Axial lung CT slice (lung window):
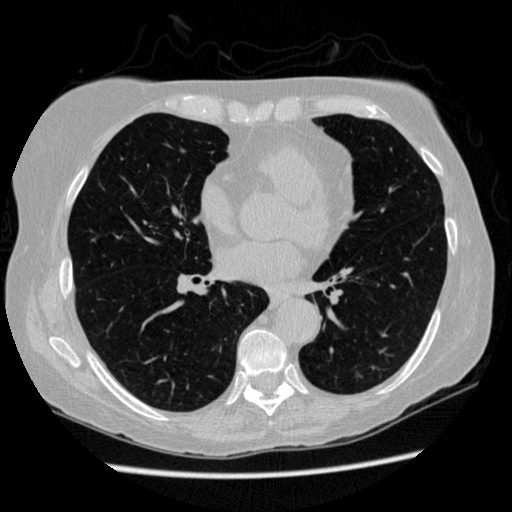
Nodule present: no